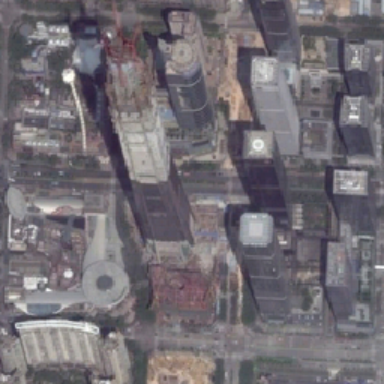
There are buildings roads and trees .